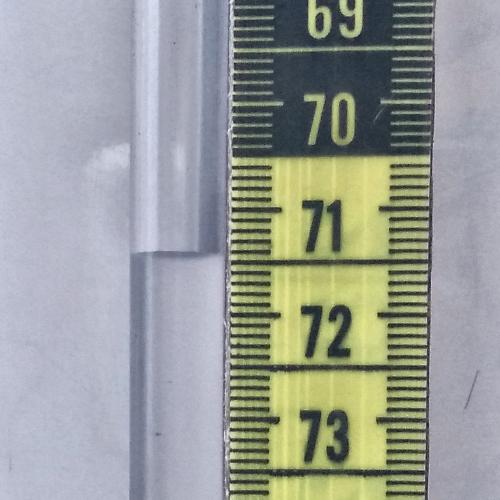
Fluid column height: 71.4 cm